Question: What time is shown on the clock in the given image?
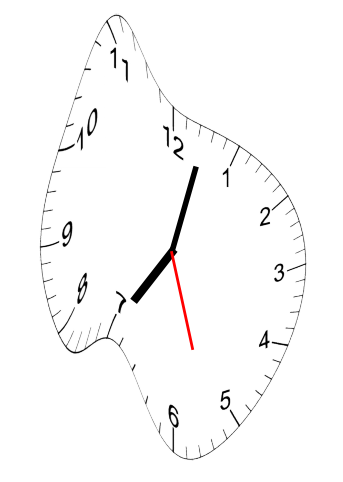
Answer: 07:02:27